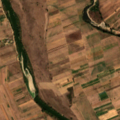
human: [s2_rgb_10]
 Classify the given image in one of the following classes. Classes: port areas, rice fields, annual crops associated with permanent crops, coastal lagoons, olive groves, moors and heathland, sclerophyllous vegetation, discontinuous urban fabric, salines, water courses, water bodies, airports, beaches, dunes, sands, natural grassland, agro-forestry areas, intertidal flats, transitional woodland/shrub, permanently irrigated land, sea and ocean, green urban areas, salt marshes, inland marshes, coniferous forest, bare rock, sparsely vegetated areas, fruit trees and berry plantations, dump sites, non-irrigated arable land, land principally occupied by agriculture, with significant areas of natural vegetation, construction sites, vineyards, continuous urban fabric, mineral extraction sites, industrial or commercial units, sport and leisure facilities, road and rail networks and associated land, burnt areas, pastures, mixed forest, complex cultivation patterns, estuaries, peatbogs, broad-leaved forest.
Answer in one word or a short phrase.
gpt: non-irrigated arable land, pastures, land principally occupied by agriculture, with significant areas of natural vegetation, inland marshes, water courses